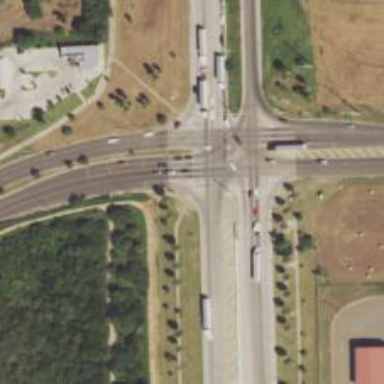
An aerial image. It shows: Trunk link highway.